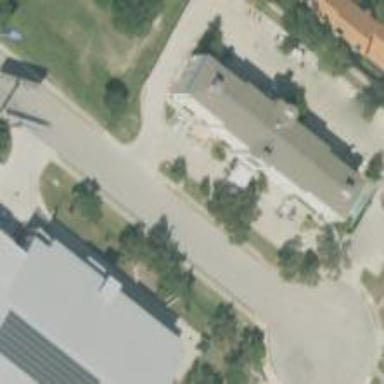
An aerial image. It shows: Building that is motel.